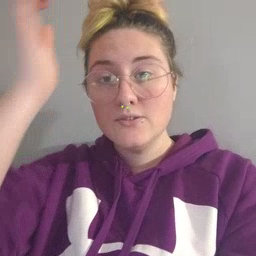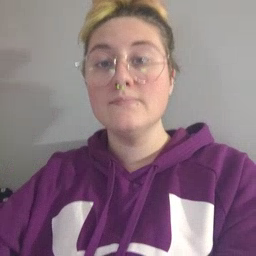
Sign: garbage